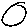
Label: moon